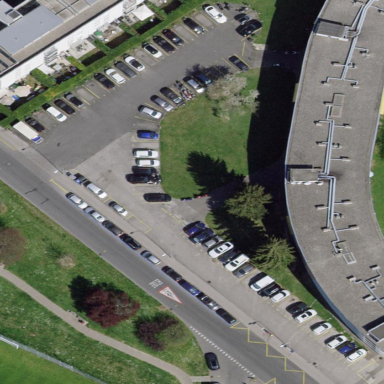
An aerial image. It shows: Parking area with surface.